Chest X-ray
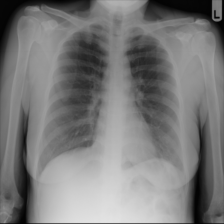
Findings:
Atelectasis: negative
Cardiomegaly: negative
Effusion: negative
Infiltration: negative
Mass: negative
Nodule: negative
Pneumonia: negative
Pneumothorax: negative
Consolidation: negative
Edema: negative
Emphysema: negative
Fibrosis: negative
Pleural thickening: negative
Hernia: negative